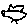
Label: bird